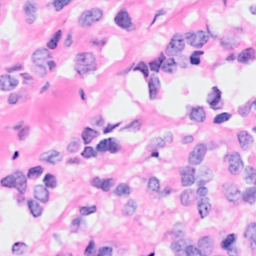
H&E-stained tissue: Breast